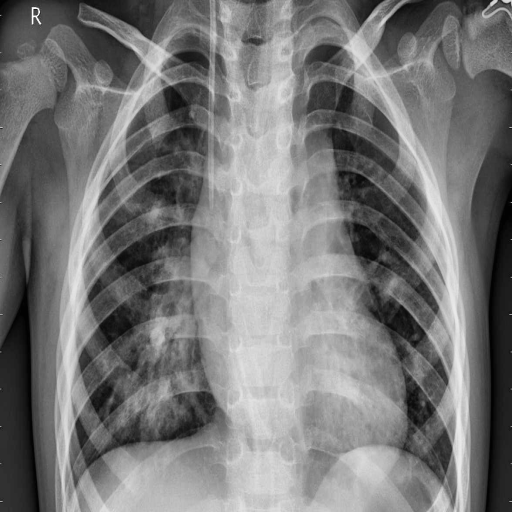
Finding: PNEUMONIA